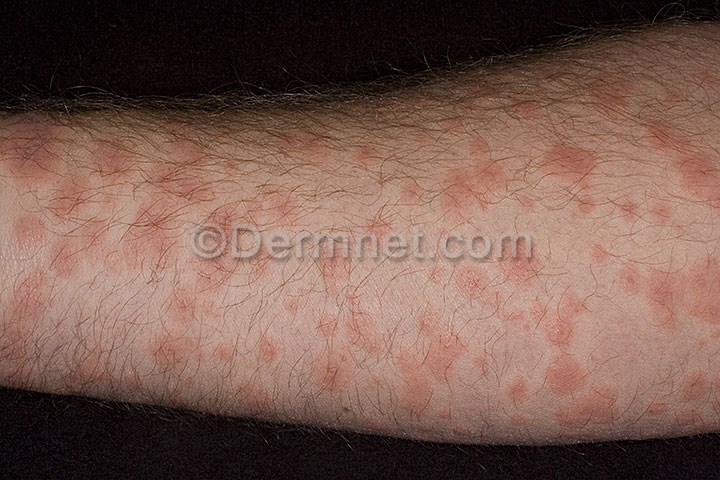
Disease: Vasculitis Photos